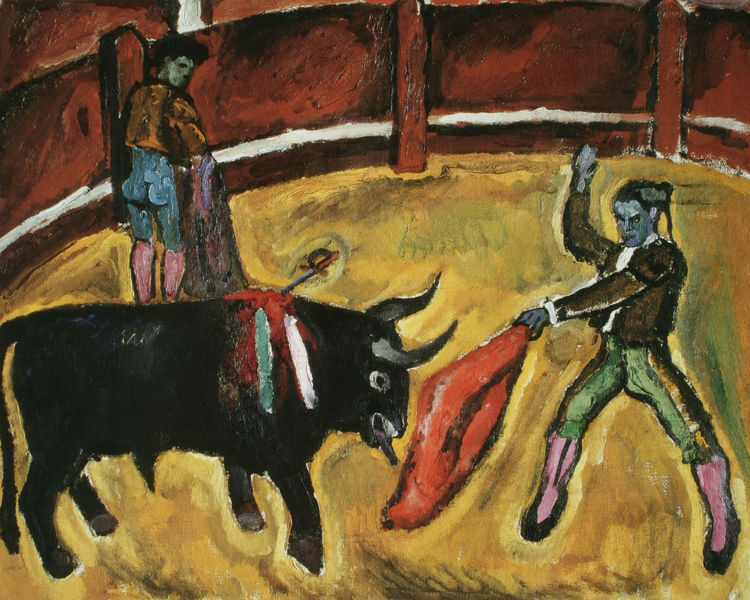
Titel: Stierkampf
Künstler: Petr Konchalovskiy
Standort: Moskau
Institution: Tretjakov Galerie
Schlagwörter: blau, haut, kampf, kämpfer, mann, gelb, grob, grün, kirchner, menschen, sand, ausschnitt, braun, bunt, frisur, männer, schwarz, weiss, rot, tier, tuch, expressionismus, naive malerei, tanz, anzug, jacke, wand, arme, kleidung, messer, tod, tot, bild, horn, hände, öl, pfähle, brüstung, auge, stoff, rosa, kreis, rund, schwanz, spanien, farbig, hintern, haltung, hosen, modern, farbe, lila, violett, rind, linien, naiv, ausdruck, querformat, lanze, duktus, socken, ring, arena, pink, strümpfe, blut, expressionistisch, munch, schwert, schwerter, waffe, dynamik, zirkus, leinwand, degen, stiefel, kunst, pinsel, pinselduktus, manege, stierkampf, expressiv, picasso, zunge, dolch, wut, strumpfhosen, speer, speere, hörner, holzwand, bänder, bulle, ochse, stier, gamaschen, pfeil, primitiv, stechen, absperrung, pfeile, schnelligkeit, tradition, chagall, mexiko, fauvismus, circus, nolde, tuck, torero, gemein, bolero, haufarbe, matador, micasso, pechstein, picadero, sandplatz, stierkämpfer, summarisch, toro, torrero, torro